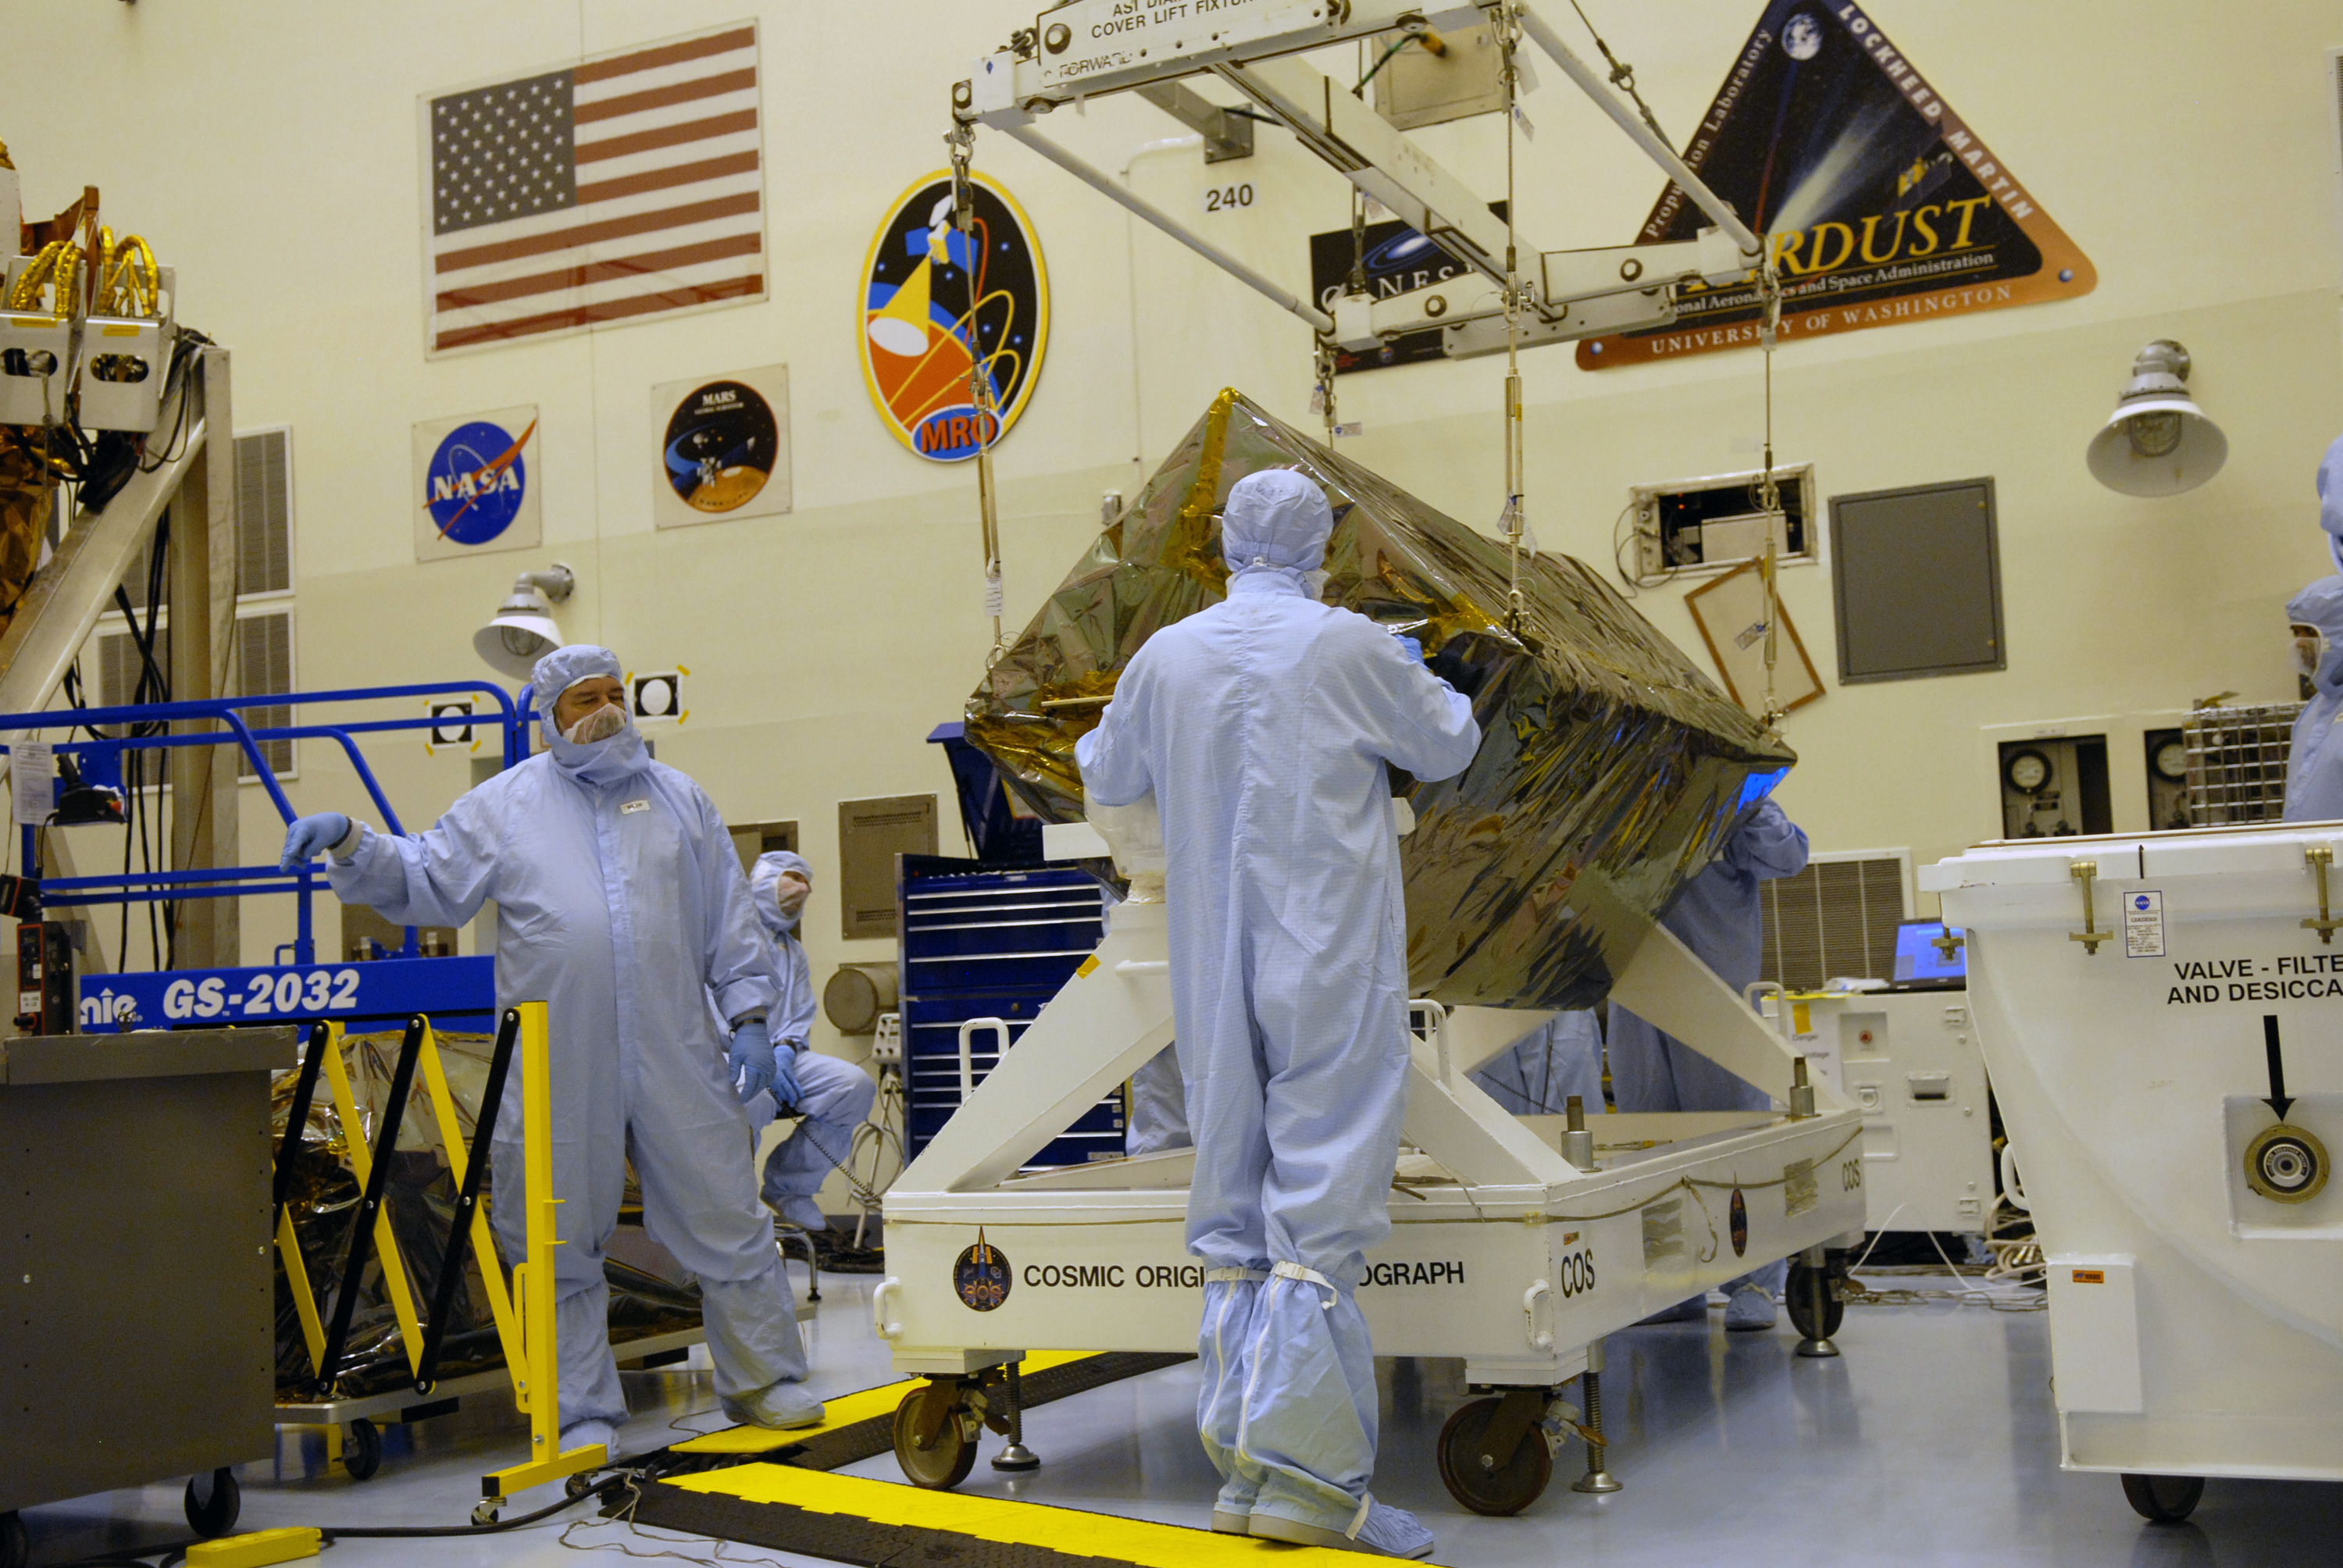
KSC-2009-2151 Hubble, COS